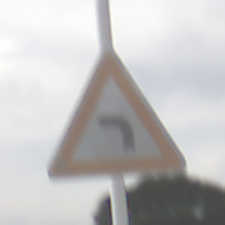
Verkehrszeichen: KurveLinks
Umgebung: Outdoor, Nature
Tageszeit: Midday
Wetter: PartlyCloudy
Licht: Natural
Jahreszeit: NotSpecified
Kontrast: MediumContrast